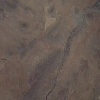
Label: land